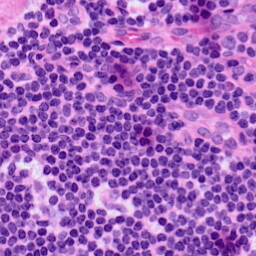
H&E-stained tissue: LymphNode